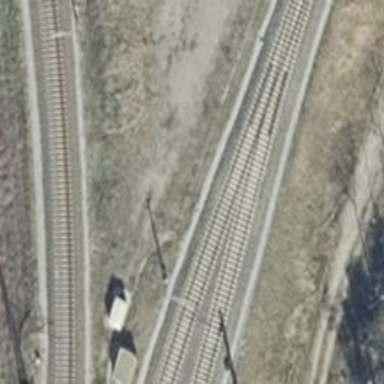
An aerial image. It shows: Railway track with contact line for electrification.